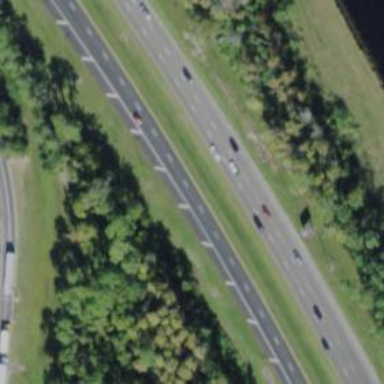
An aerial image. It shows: Asphalt motorway.